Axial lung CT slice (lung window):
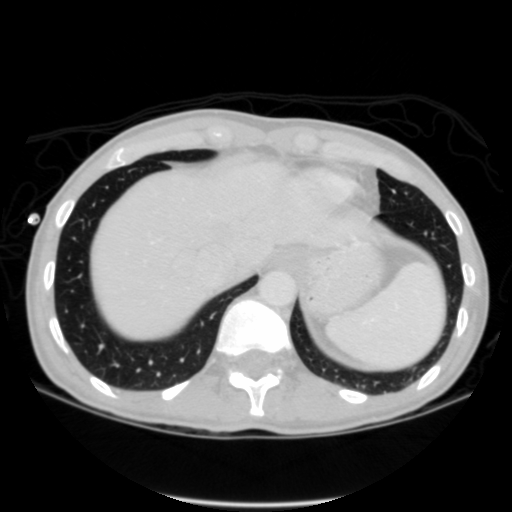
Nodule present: no